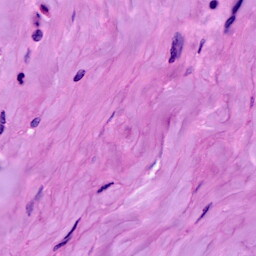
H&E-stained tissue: Breast